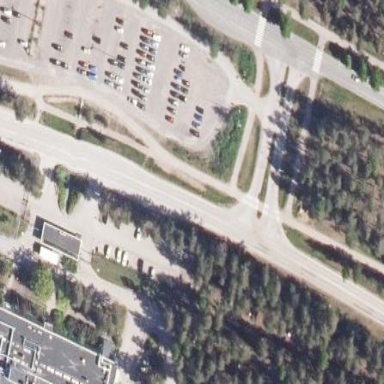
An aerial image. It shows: Parking area.